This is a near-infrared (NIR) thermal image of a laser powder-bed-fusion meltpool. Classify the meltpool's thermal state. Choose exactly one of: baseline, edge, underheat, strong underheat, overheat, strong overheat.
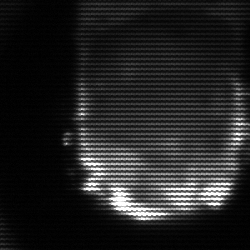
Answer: baseline